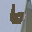
Label: 6